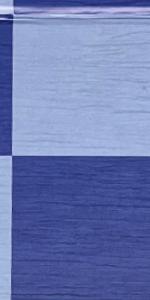
Label: Empty